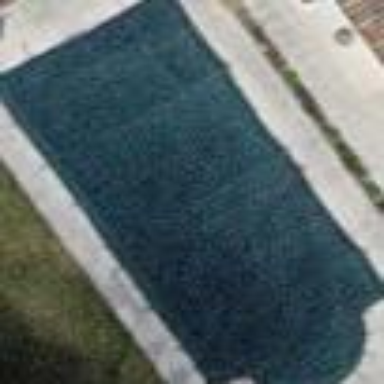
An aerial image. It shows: Swimming pool located in leisure land.